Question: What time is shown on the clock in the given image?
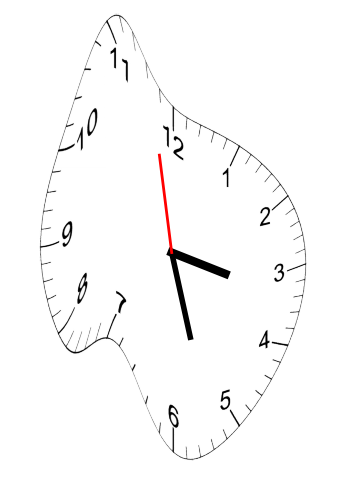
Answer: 03:26:58